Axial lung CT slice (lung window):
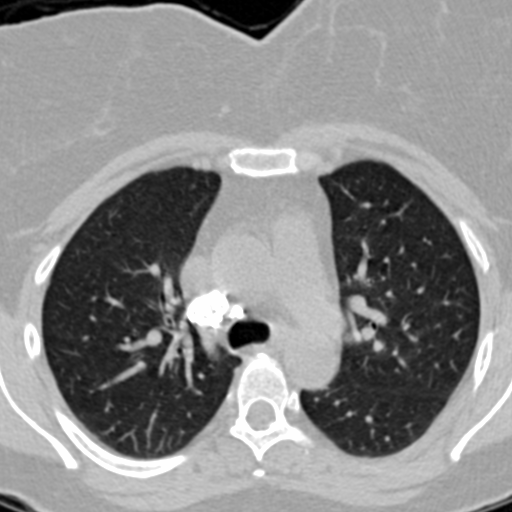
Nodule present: no